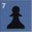
Piece: bP